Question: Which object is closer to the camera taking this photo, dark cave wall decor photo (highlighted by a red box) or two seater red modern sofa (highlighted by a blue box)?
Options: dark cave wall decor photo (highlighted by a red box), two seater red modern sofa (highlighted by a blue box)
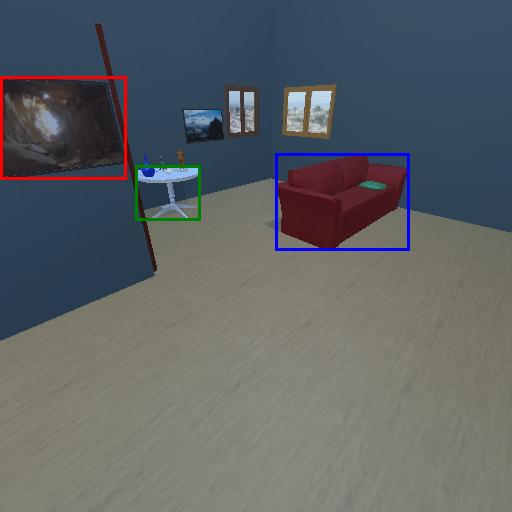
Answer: dark cave wall decor photo (highlighted by a red box)